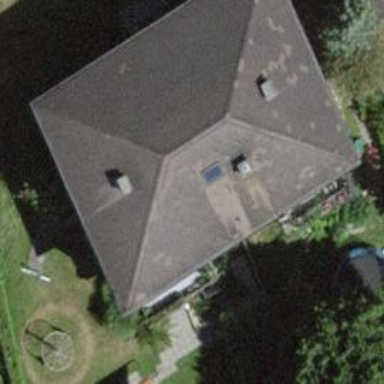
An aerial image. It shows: Gray residential building with hipped roof shape.